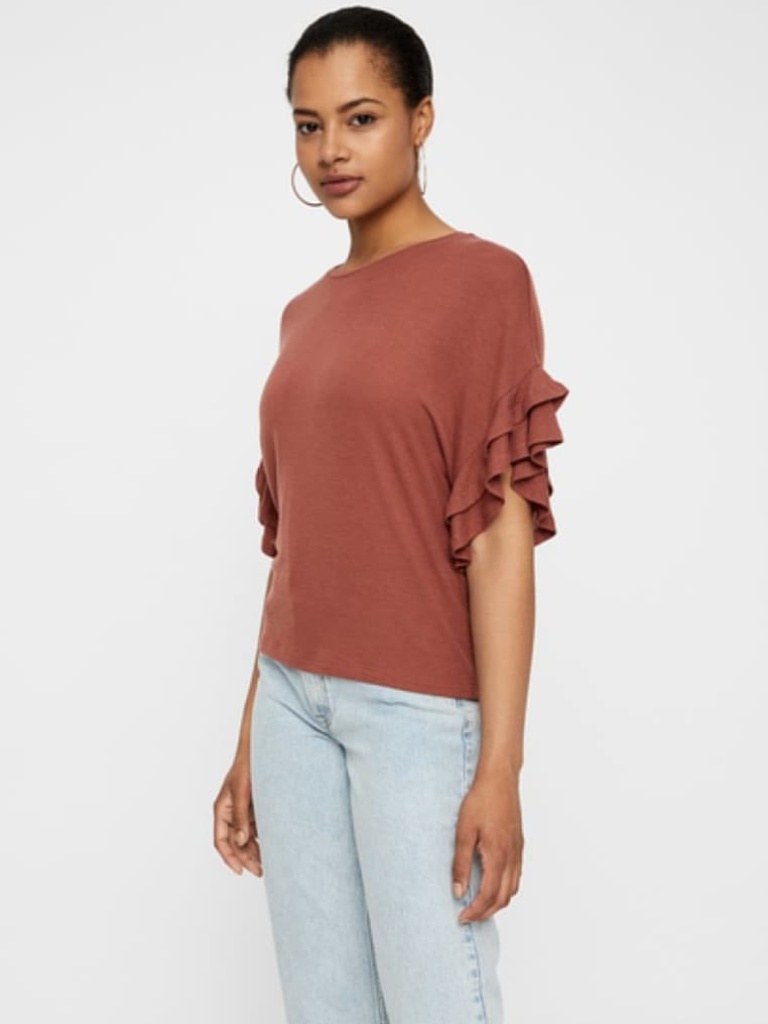
knit relaxed short sleeve hip length Untucked crew blouse